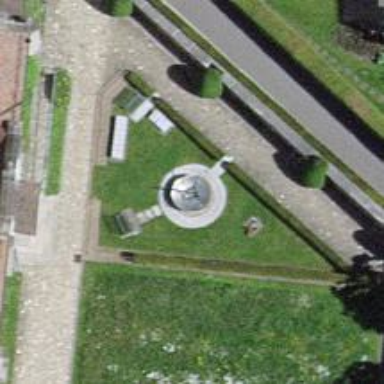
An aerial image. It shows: Fountain.